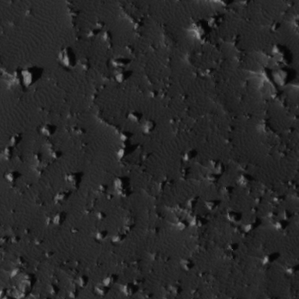
Label: non_frost